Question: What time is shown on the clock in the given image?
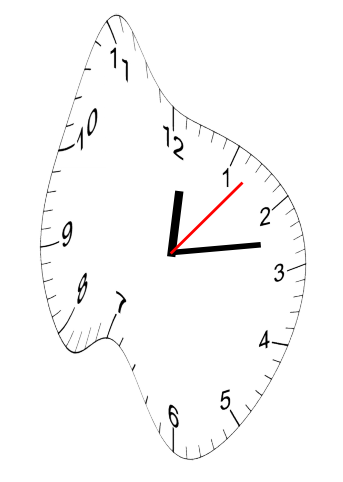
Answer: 12:13:07